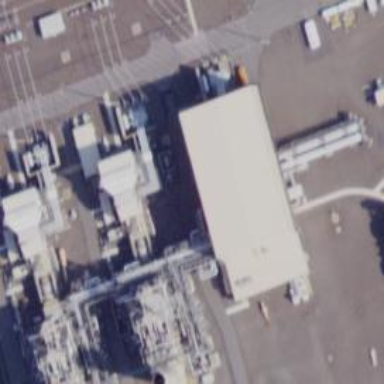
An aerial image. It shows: Gas-powered generator using steam turbine.